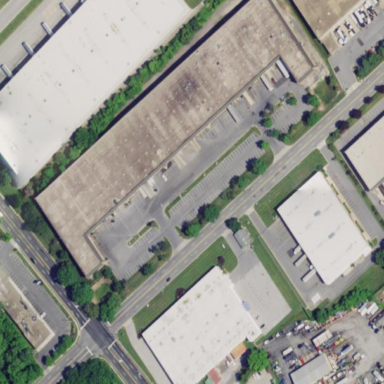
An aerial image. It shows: Commercial building.